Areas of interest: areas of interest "Home Appliance and Electronics Store"
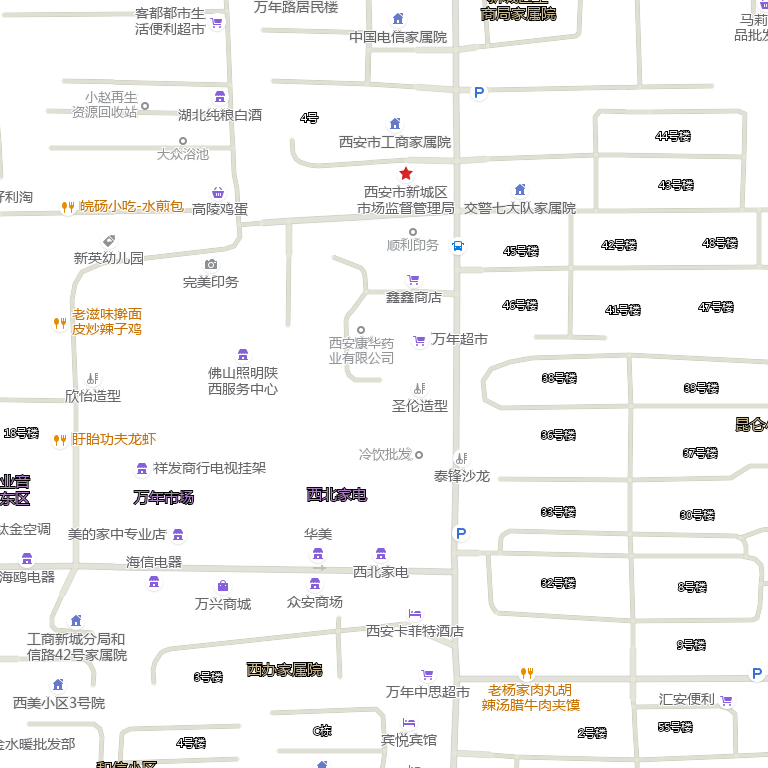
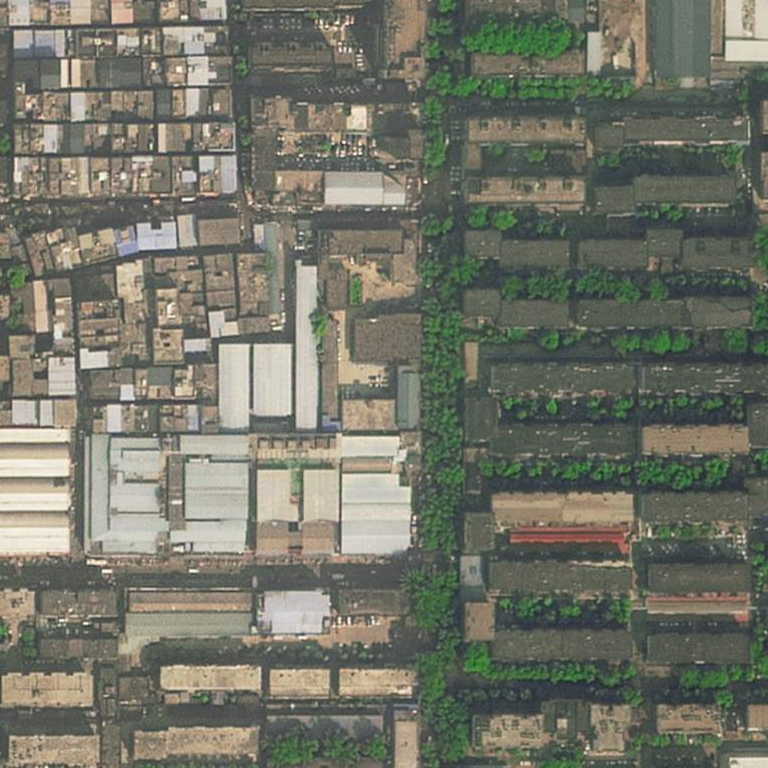